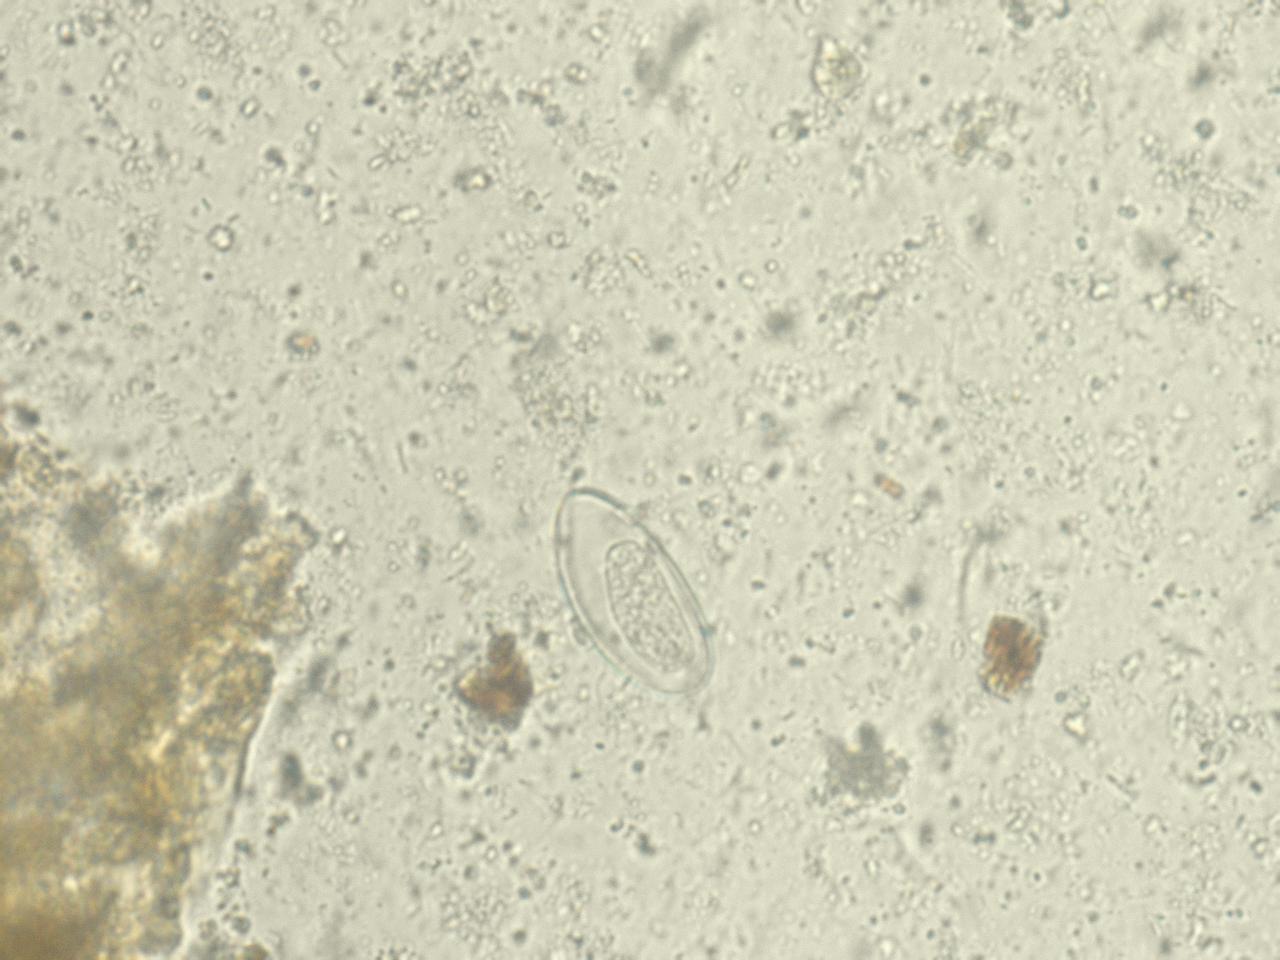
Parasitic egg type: Enterobius vermicularis